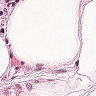
Metastatic tissue present: no